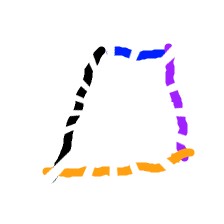
Shape: trapezoid